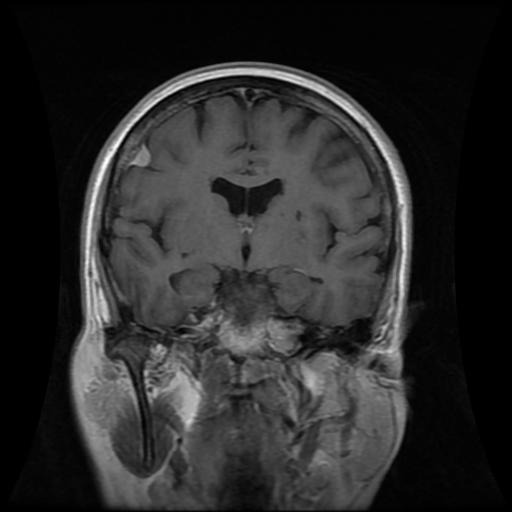
Label: meningioma